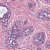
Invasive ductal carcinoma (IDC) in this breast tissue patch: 0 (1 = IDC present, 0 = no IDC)